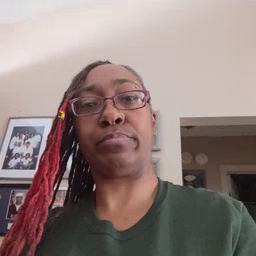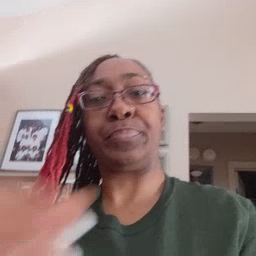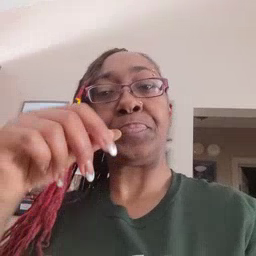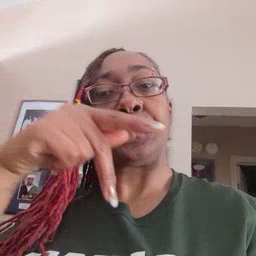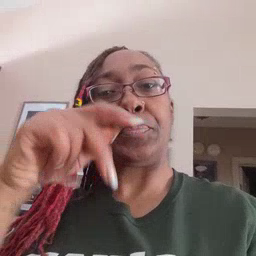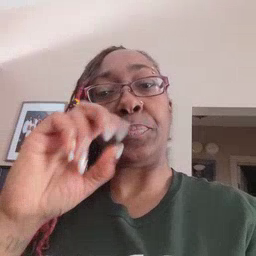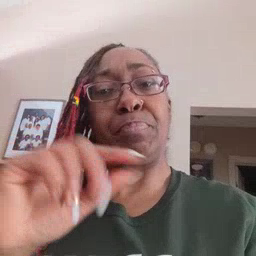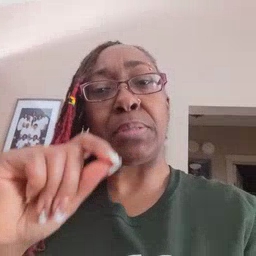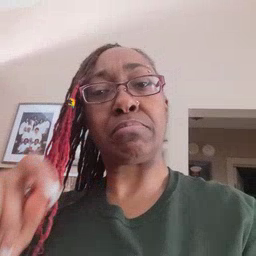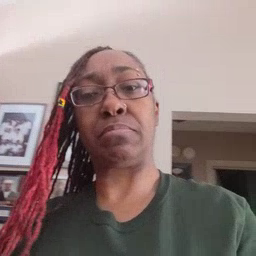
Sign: pen